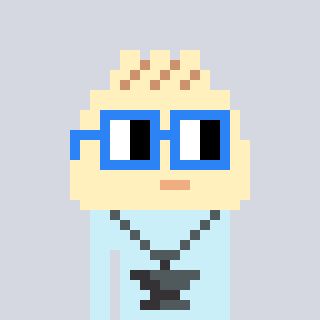
a pixel art character with square blue glasses, a porkbao-shaped head and a cold-colored body on a cool background